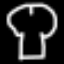
Label: mushroom